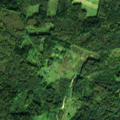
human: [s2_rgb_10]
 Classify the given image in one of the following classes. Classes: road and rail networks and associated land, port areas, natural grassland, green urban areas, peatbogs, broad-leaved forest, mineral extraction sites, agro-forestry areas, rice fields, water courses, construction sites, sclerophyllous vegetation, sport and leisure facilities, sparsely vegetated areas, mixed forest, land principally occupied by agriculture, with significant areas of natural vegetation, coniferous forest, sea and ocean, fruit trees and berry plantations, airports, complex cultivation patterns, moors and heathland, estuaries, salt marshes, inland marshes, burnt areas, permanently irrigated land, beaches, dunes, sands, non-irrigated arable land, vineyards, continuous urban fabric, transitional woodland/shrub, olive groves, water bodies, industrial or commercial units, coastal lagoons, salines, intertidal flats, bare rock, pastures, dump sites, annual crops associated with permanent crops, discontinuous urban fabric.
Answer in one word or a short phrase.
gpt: complex cultivation patterns, broad-leaved forest, mixed forest